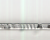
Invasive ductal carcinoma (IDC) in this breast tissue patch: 0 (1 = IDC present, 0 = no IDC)